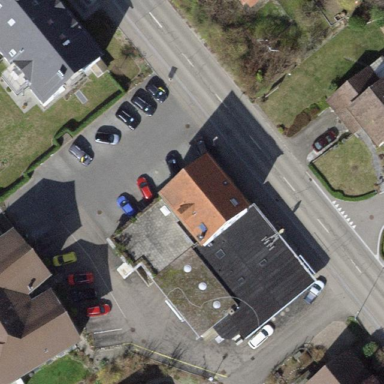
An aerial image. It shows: Gabled roof on building that houses apartments.